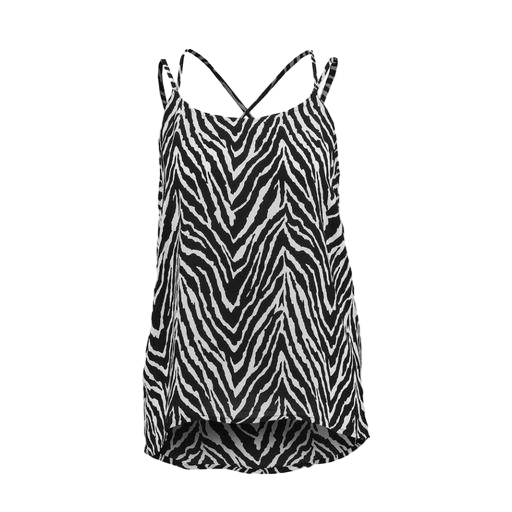
animal print spaghetti strap shirt, sleeveless zebra print, sleeveless black and white zebra print, white background